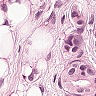
Metastatic tissue present: yes